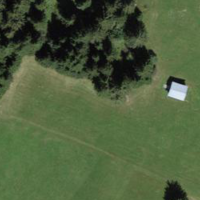
EUNIS habitat code: 24
Species observed at this site:
Bistorta vivipara